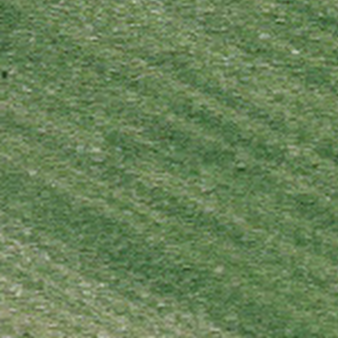
Label: other